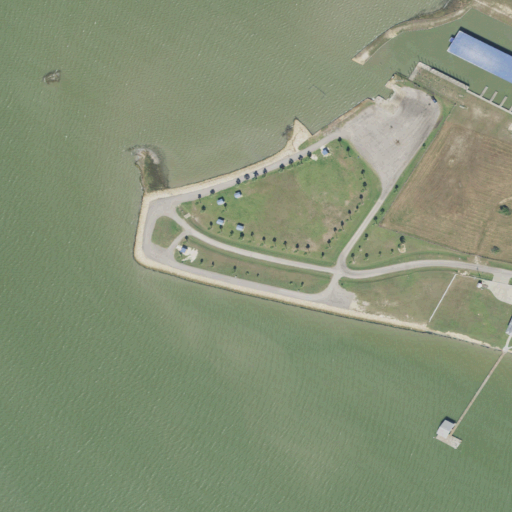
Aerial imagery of cape in Texas named Swan Point containing open water, herbaceous wetlands, barren land, grassland, low intensity development, medium intensity development, open development, and high intensity development